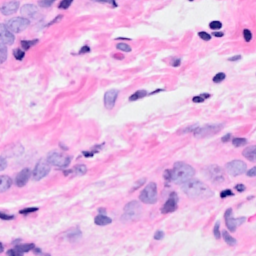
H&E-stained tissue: Breast